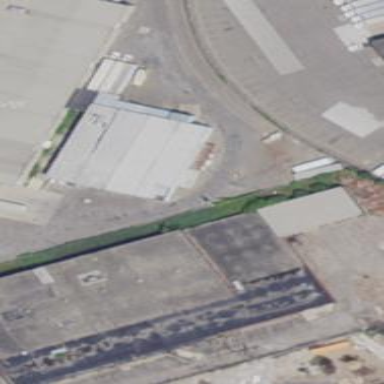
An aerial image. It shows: Industrial area.